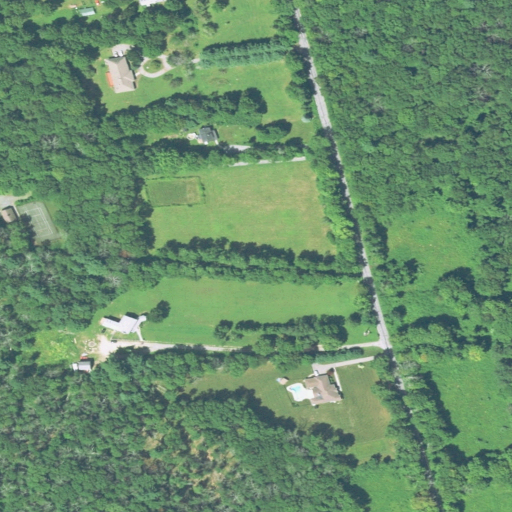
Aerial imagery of mountain in Rhode Island named Absalona Hill containing deciduous forest, mixed forest, open development, pasture, low intensity development, grassland, and medium intensity development